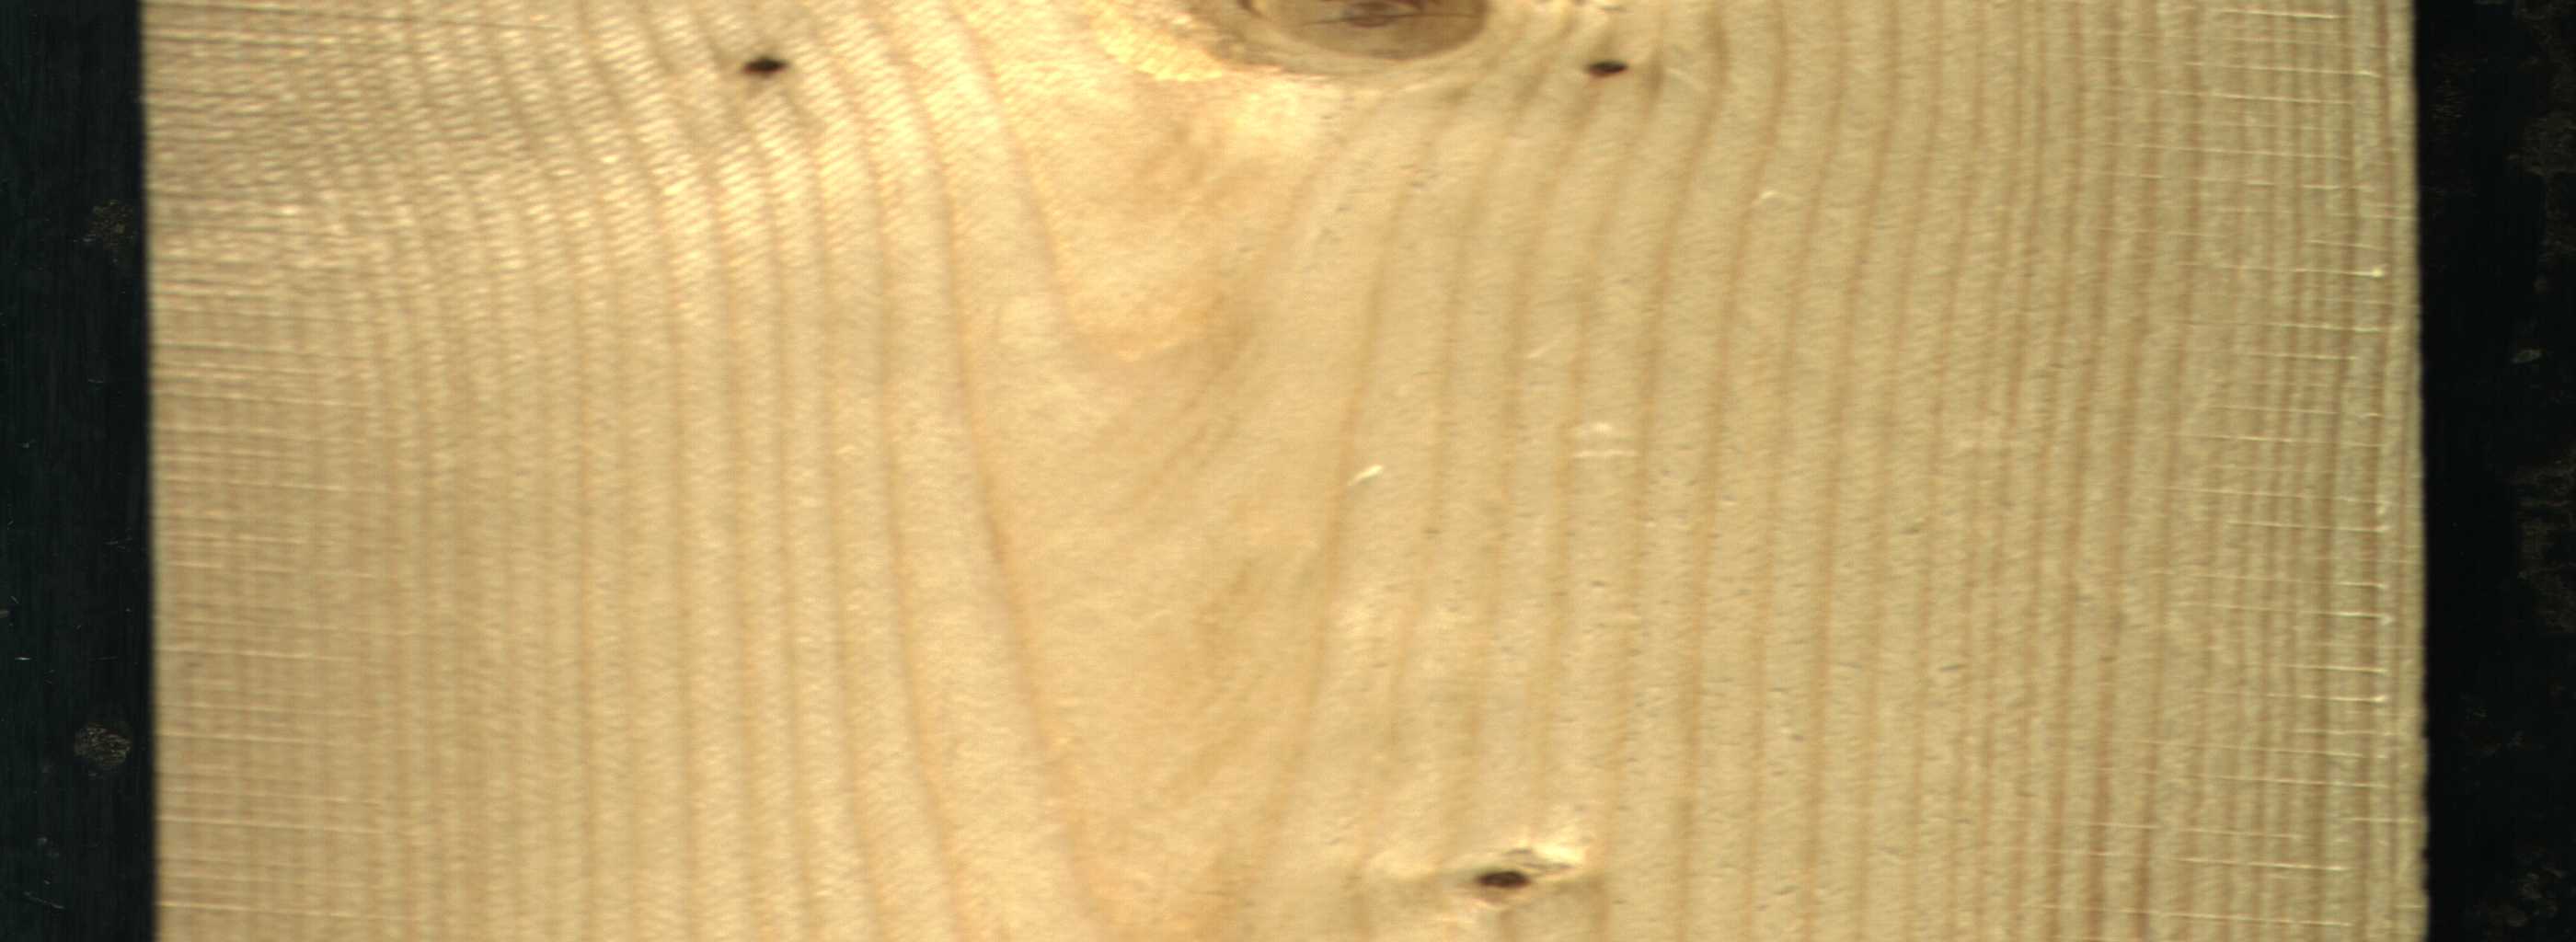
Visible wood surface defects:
Dead_Knot
Dead_Knot
Dead_Knot
Live_Knot